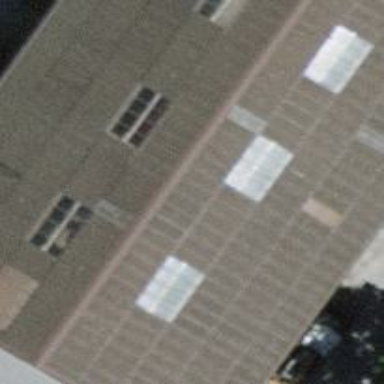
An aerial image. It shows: Industrial building.